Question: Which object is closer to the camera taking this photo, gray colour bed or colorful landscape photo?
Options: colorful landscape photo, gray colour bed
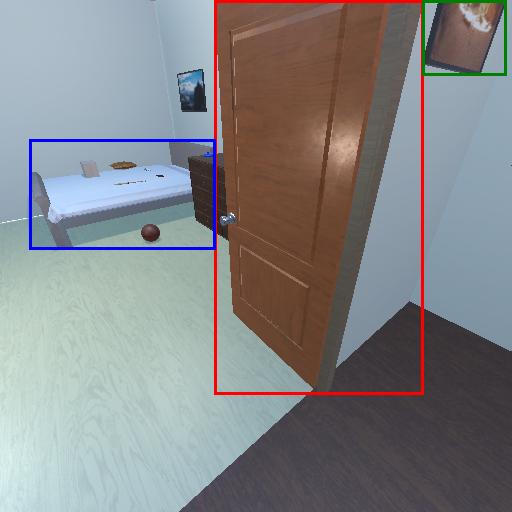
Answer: colorful landscape photo